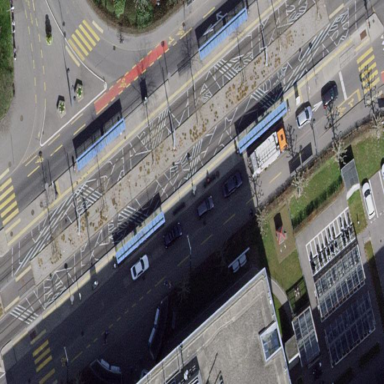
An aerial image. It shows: Concrete platform with shelter for public transport at railway platform.